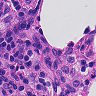
Metastatic tissue present: no